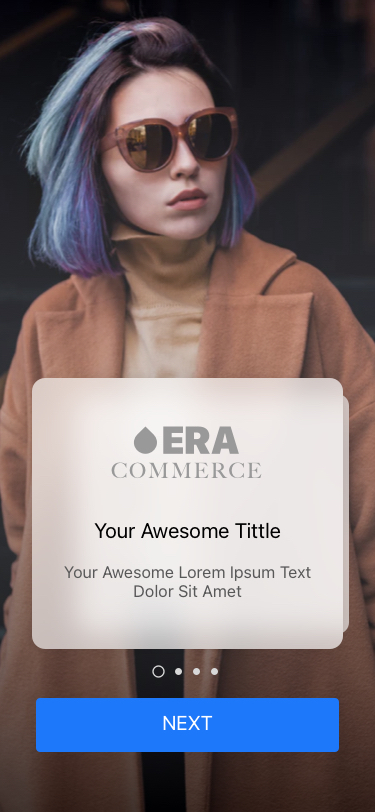
Text in this UI design:
NEXT
Your Awesome Tittle
Your Awesome Lorem Ipsum Text Dolor Sit Amet